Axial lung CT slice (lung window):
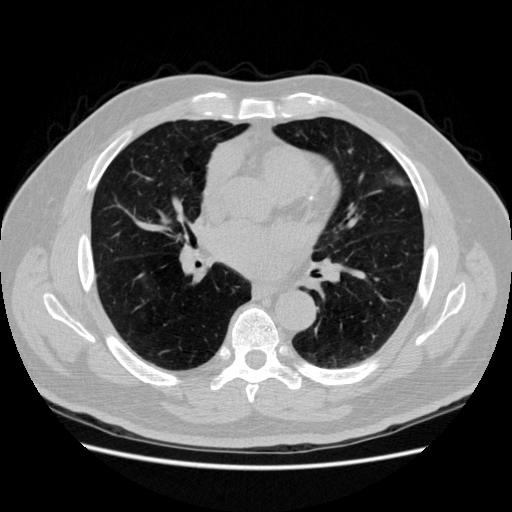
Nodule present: no